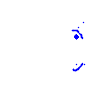
Particle: electron